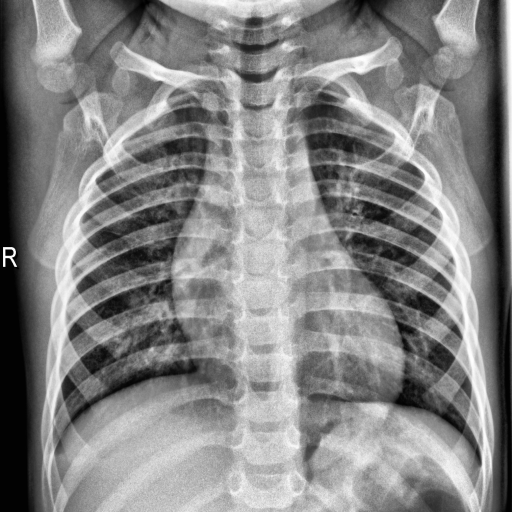
Finding: NORMAL